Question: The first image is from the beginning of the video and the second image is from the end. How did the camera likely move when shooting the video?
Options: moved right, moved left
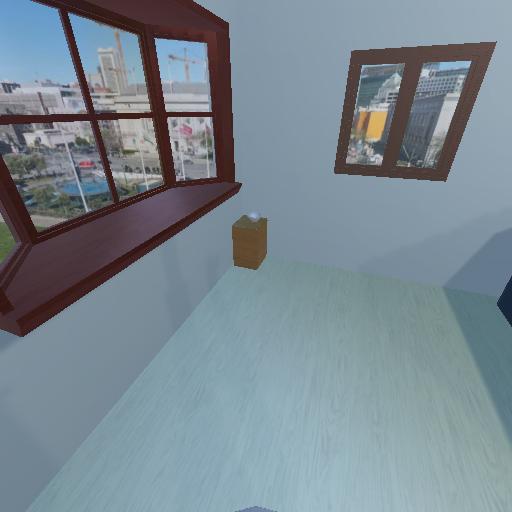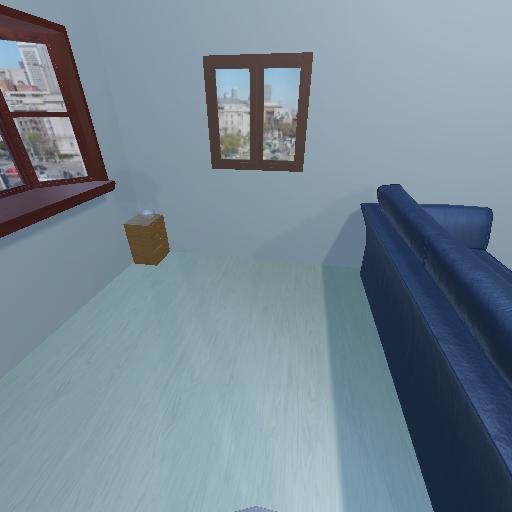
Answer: moved right